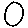
Label: circle